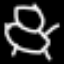
Label: frog